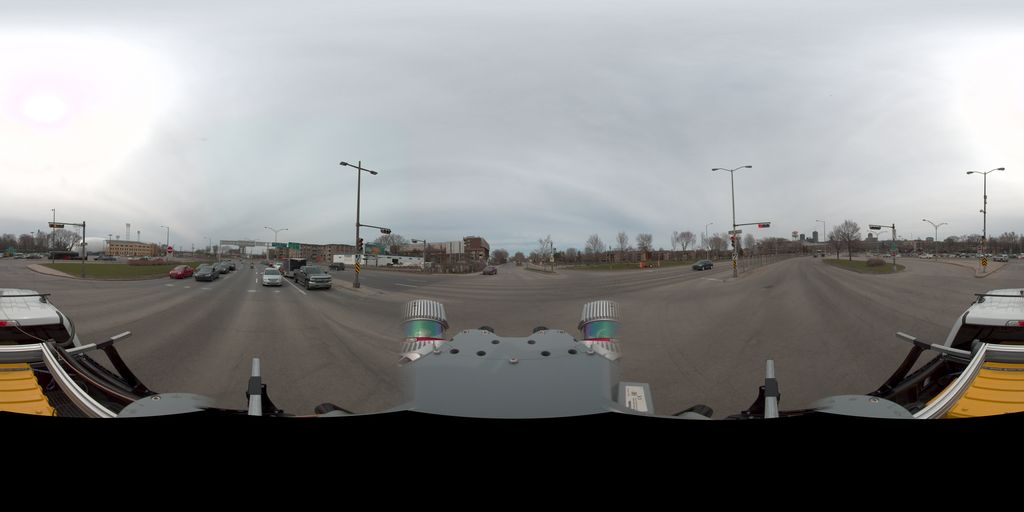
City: quebec_city